Interaction volume radius: 5 \u00c5
Interaction volume height: 20 \u00c5
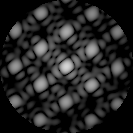
Disorder parameter: 0.1657